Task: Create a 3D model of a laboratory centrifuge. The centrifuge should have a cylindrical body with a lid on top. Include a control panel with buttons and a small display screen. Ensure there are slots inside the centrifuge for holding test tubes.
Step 335:
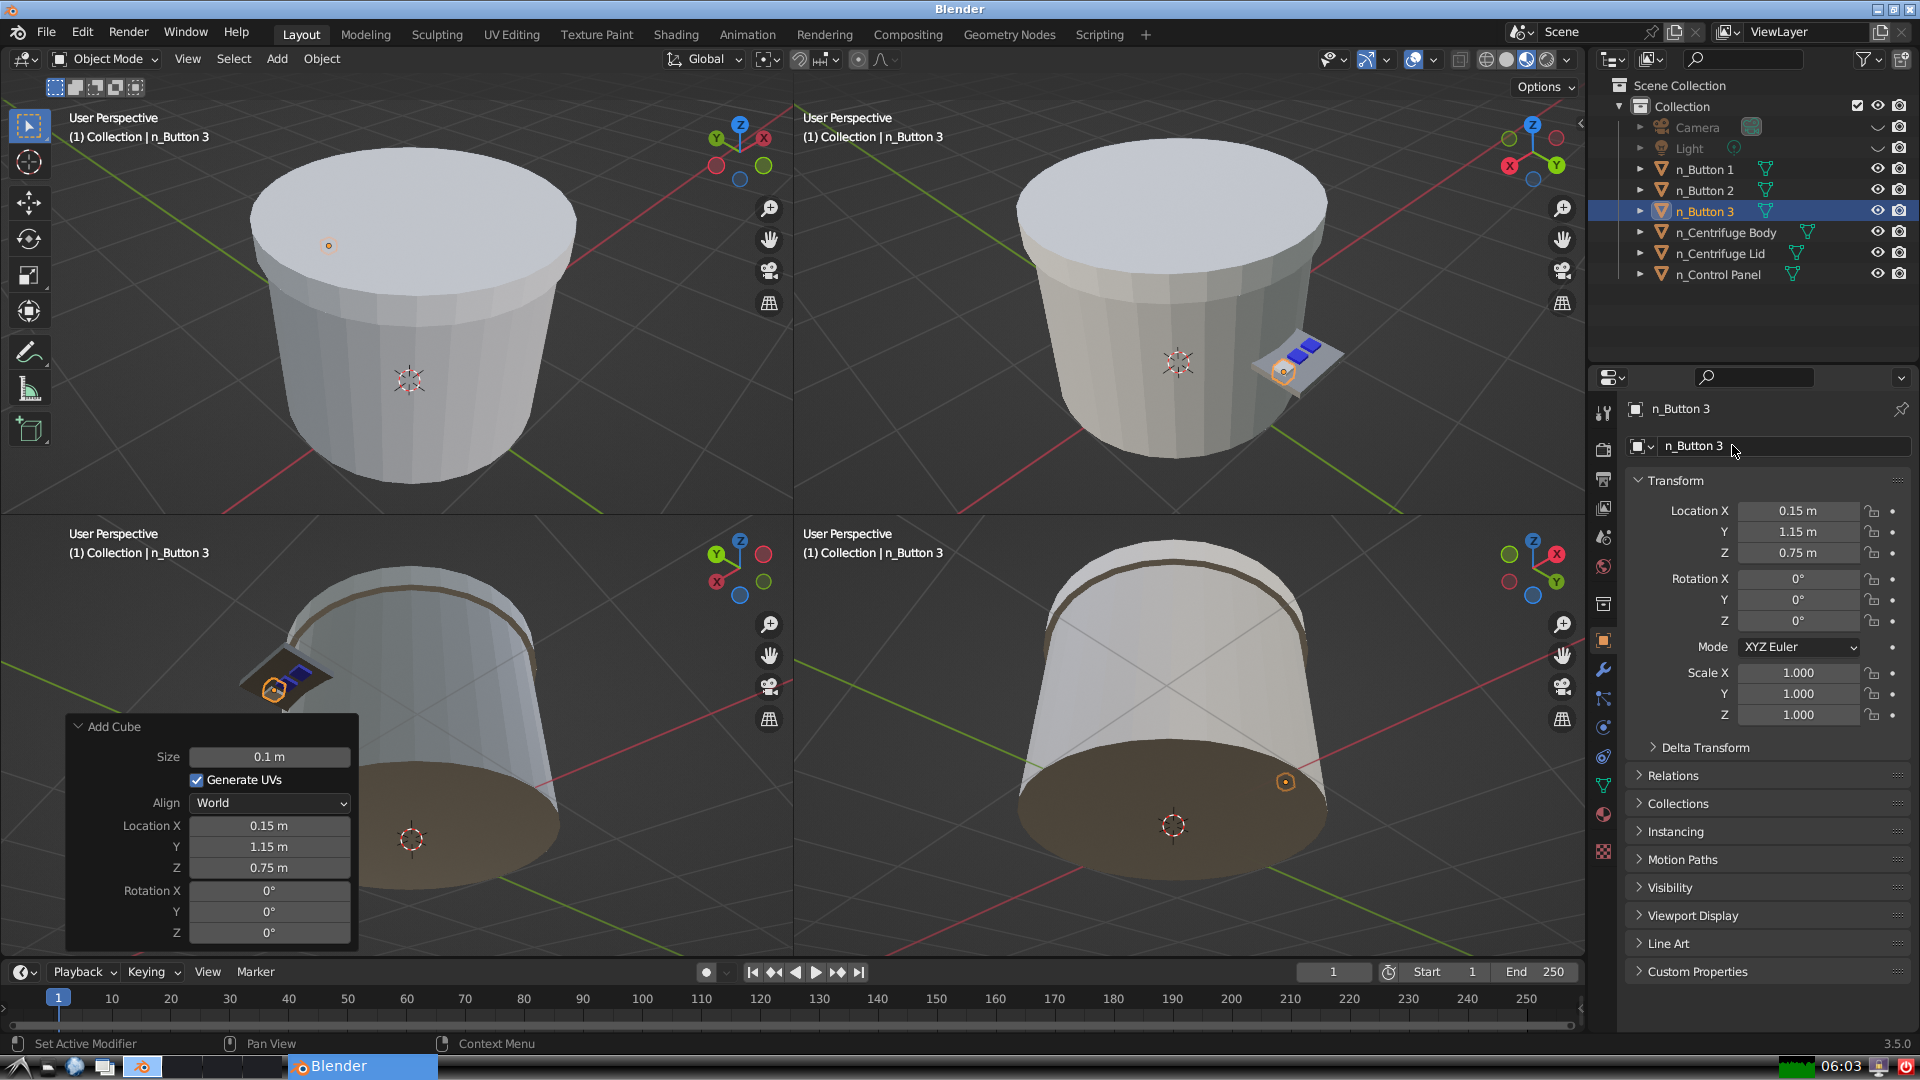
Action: {"mouse_move": [1603, 815]}